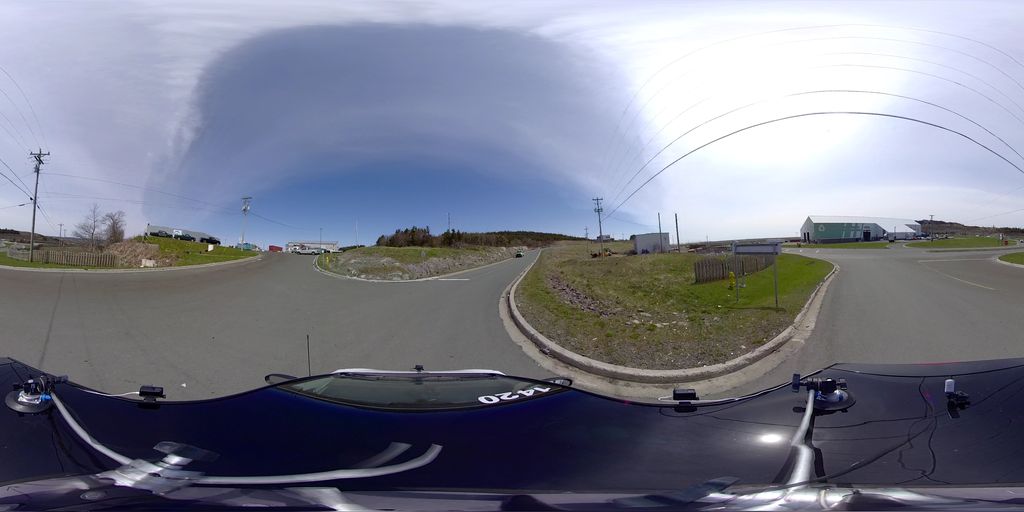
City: st_johns